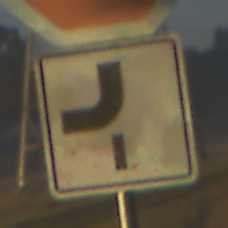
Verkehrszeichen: VerlaufVorfahrtsstrasse7
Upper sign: Stop
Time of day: SunriseSunset
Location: Outdoor (Nature)
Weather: Clear
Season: NotSpecified
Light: Natural